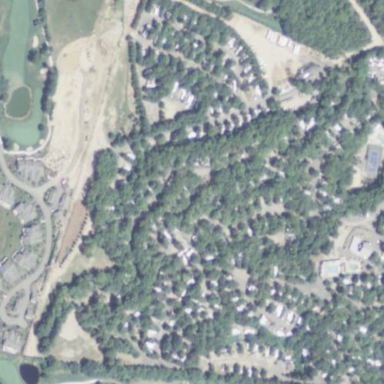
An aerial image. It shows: Caravan site for tourism.